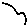
Label: bird